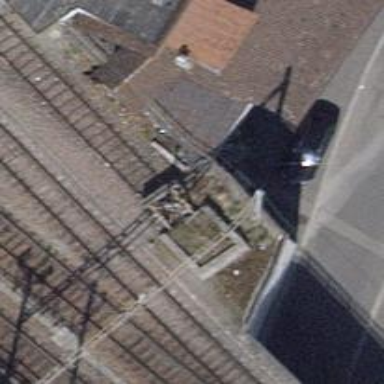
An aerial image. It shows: Railway buffer stop.